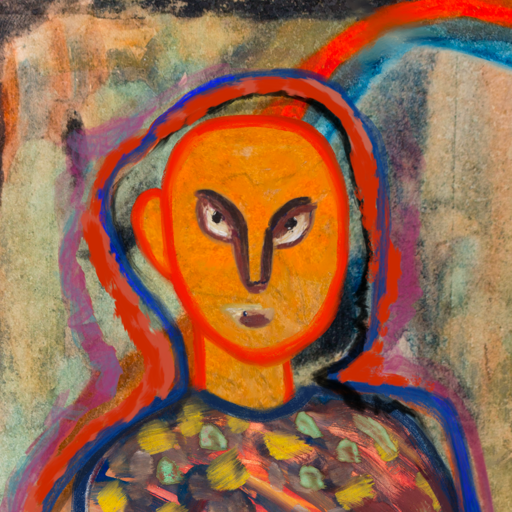
Background: Childish, Head And Neck Front: Sisters, Face Front: After_Raid, Bust: Mother_And_Son_Mother, Hair Front: Experience, Head Accessory: Blank, Second Necklace: Blank, Necklace: Blank, Baby: Blank